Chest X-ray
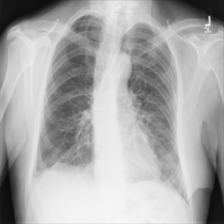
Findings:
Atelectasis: negative
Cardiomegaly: negative
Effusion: negative
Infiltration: positive
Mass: negative
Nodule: negative
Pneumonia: negative
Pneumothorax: negative
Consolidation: negative
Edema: negative
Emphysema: positive
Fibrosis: negative
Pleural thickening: negative
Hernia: negative